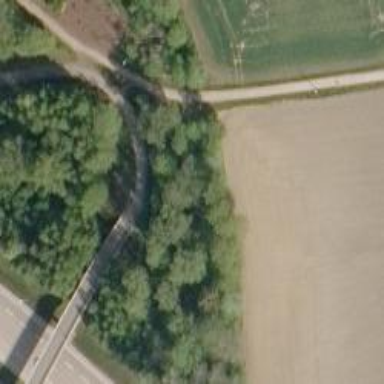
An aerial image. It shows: Asphalt cycleway designed for Nordic skiing.